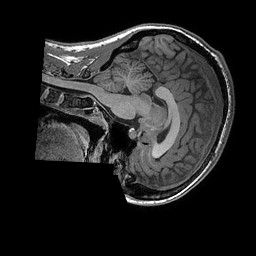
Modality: T1w
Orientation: sagittal
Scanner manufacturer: ge
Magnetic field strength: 3 T
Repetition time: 0.008156 s
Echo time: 0.00318 s